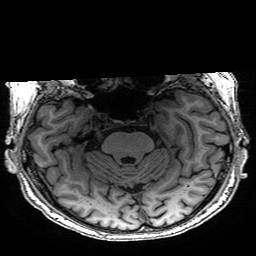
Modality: T1w
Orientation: coronal
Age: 79
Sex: male
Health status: healthy
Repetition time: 2.53 s
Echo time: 0.0034 s